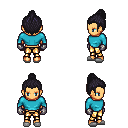
a pixel art fantasy rpg character, female body template, human, tanned skin, teal long-sleeve shirt, gold greaves, raven short topknot hairstyle, metal gloves, white slippers, four views (front, back, left, right), 2x2 character sprite sheet, small pixel art, hard edges, no anti-aliasing